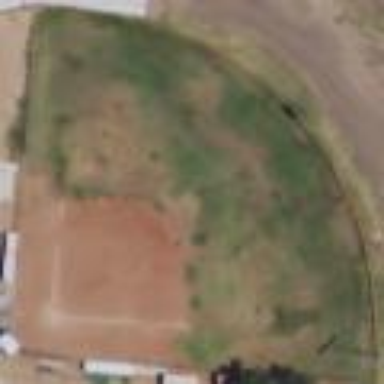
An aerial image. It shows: Baseball pitch for leisure land activities.